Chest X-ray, PA view. Patient: 59 years old, sex M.
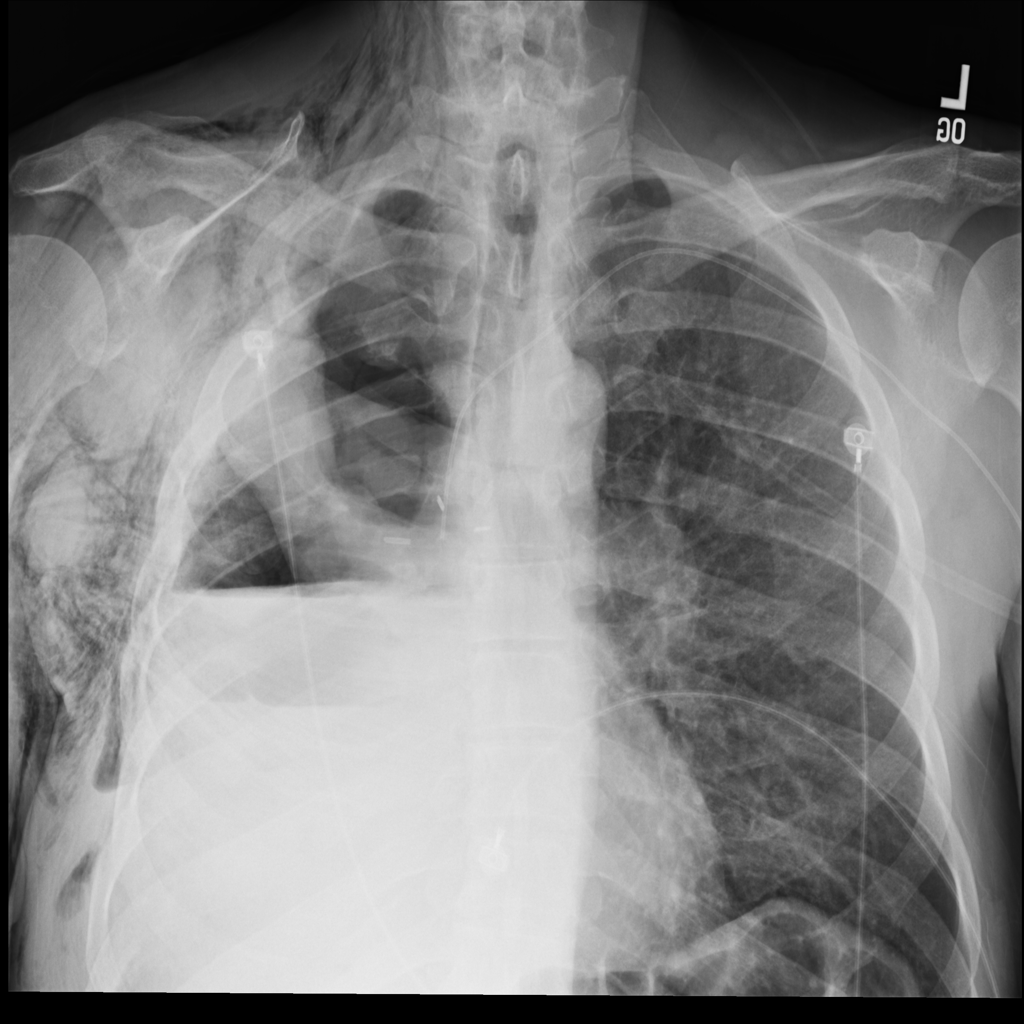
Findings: No Finding